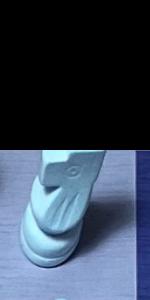
Label: Knight_White